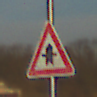
Verkehrszeichen: Vorfahrt
Umgebung: Outdoor, RoadRail
Tageszeit: SunriseSunset
Wetter: PartlyCloudy
Licht: Natural
Jahreszeit: NotSpecified
Kontrast: HighContrast